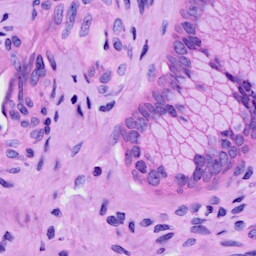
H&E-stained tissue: Cervix